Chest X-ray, AP view. Patient: 44 years old, sex M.
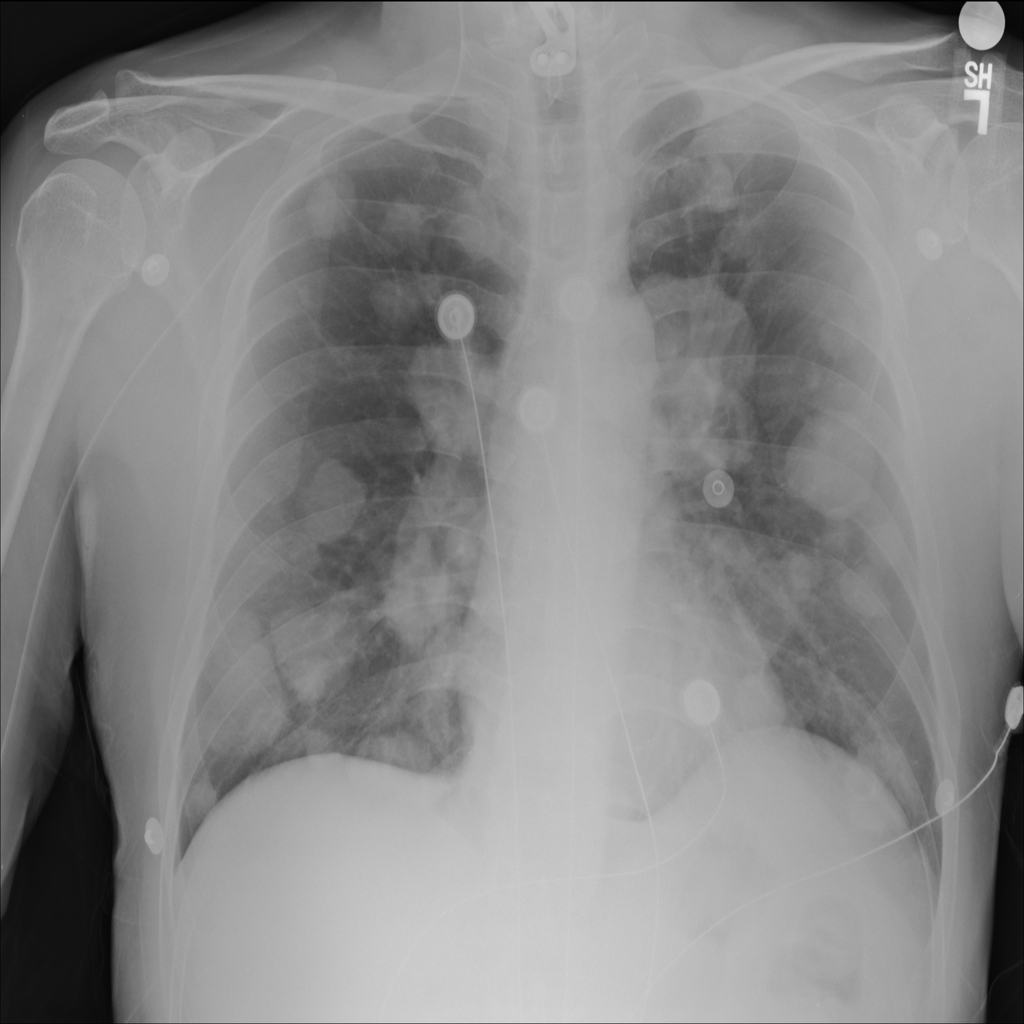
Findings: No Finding